Interaction volume radius: 5 \u00c5
Interaction volume height: 20 \u00c5
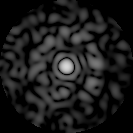
Disorder parameter: 0.8374